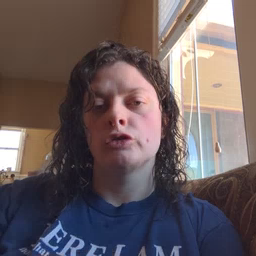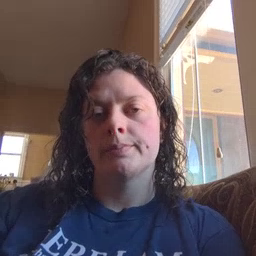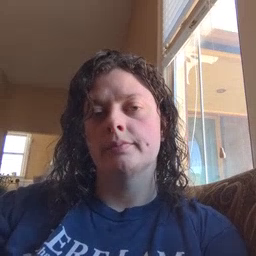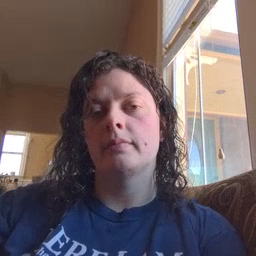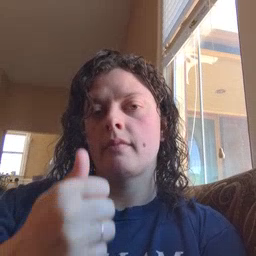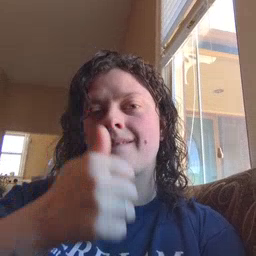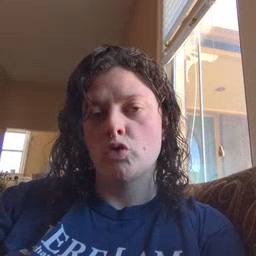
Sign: every